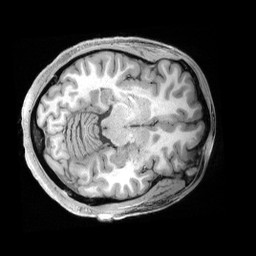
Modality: T1w
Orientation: axial
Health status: healthy
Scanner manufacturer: siemens
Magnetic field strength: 3 T
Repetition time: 2.4 s
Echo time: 0.00201 s